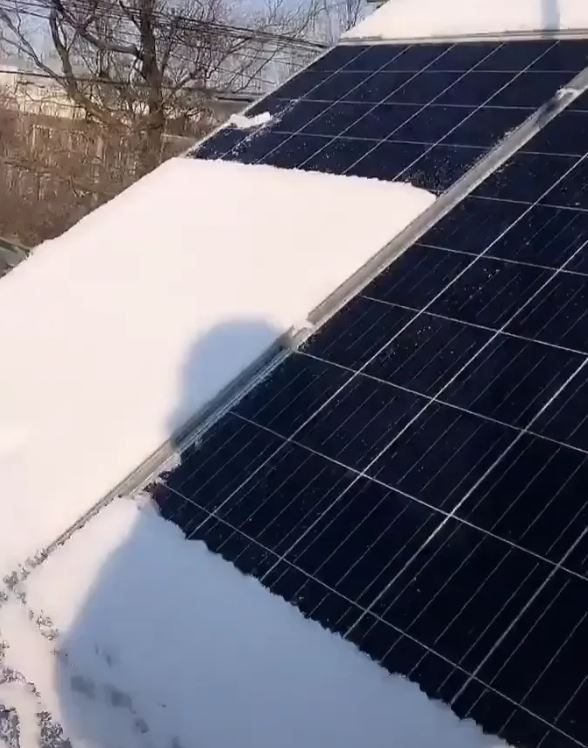
Label: Snow-Covered